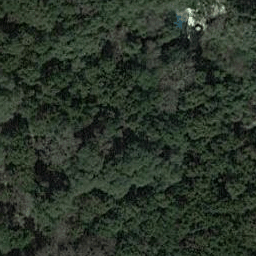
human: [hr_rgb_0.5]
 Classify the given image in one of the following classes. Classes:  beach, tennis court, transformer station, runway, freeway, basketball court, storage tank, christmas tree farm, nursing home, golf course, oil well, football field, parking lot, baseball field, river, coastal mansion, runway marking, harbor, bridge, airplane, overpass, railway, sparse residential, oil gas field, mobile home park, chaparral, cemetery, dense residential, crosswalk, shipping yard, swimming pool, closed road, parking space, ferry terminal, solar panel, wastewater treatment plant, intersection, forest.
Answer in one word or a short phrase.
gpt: forest